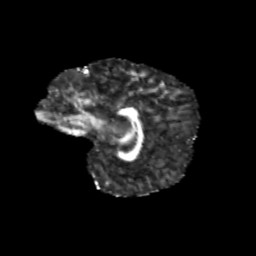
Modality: FA
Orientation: sagittal
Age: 12
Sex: female
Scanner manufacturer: siemens
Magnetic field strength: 3 T
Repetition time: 3.8 s
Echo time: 0.07 s